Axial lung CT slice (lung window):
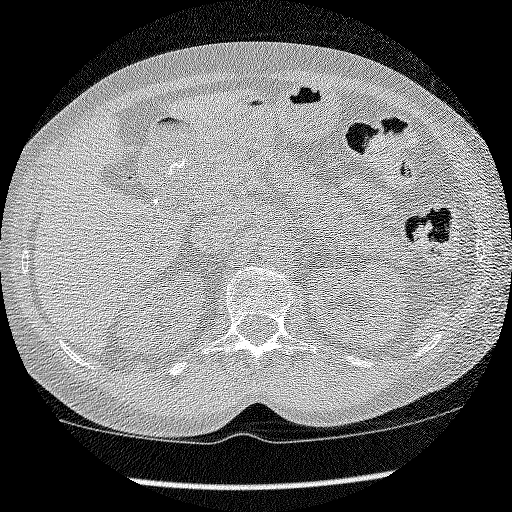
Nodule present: no